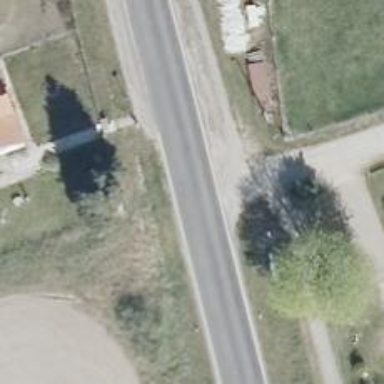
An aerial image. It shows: Secondary road with asphalt surface.